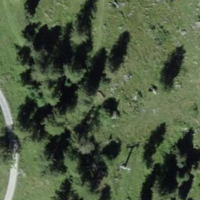
EUNIS habitat code: 26
Species observed at this site:
Nucifraga caryocatactes
Sempervivum montanum
Ajuga pyramidalis
Phyteuma orbiculare